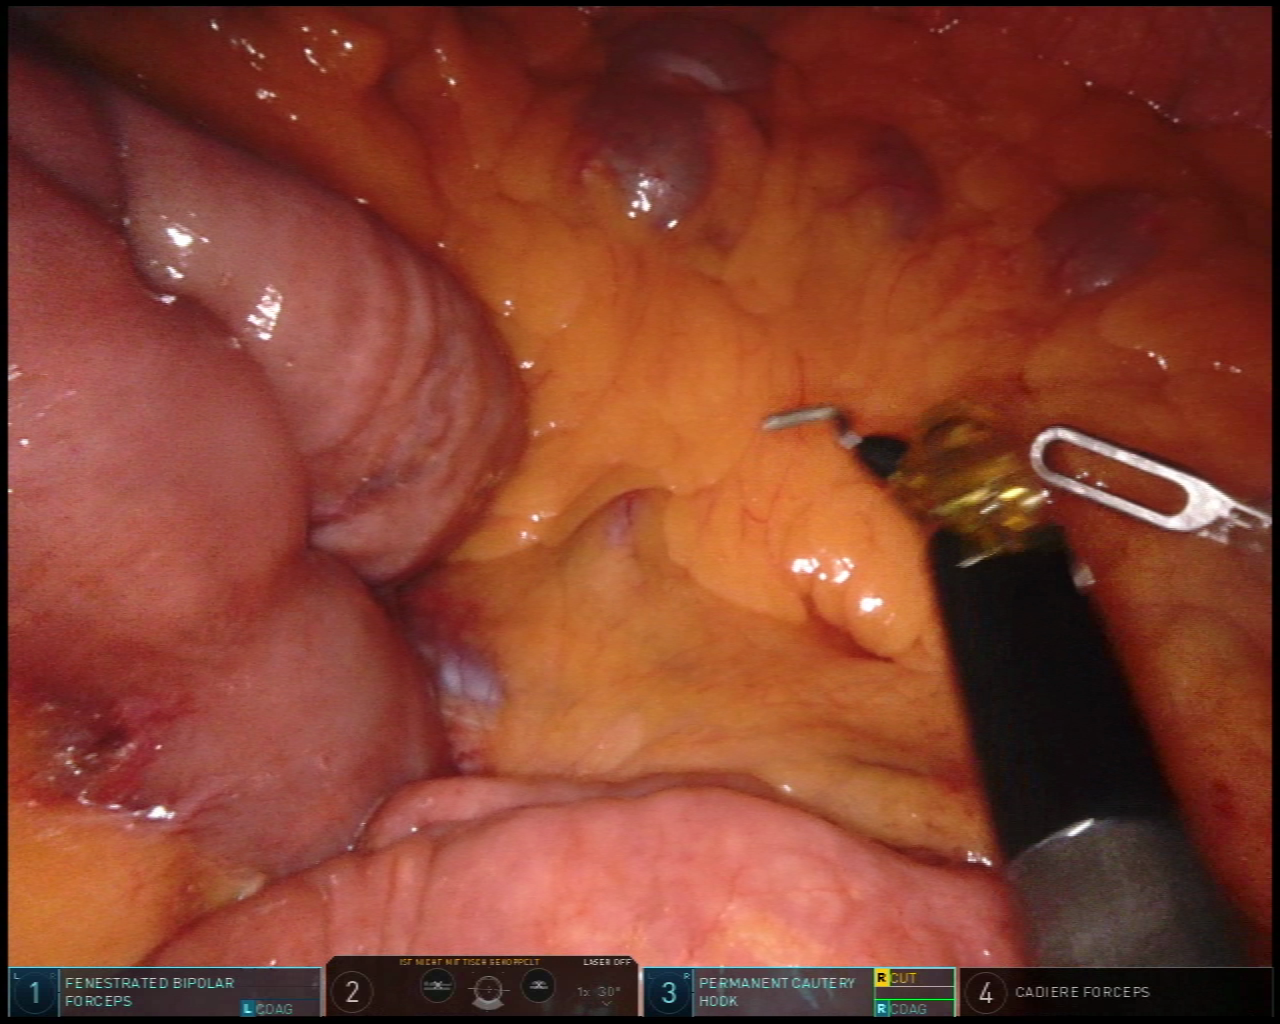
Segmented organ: intestinal_veins
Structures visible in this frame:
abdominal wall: no
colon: yes
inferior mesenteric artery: no
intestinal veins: yes
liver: no
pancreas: no
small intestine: yes
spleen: no
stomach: no
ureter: no
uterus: no
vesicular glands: no